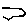
Label: hexagon